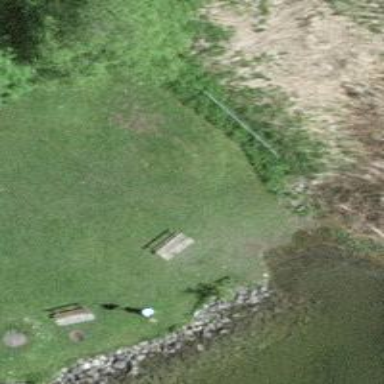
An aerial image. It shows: Bench.